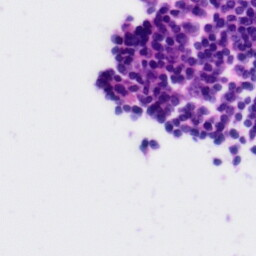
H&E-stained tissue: Tonsil